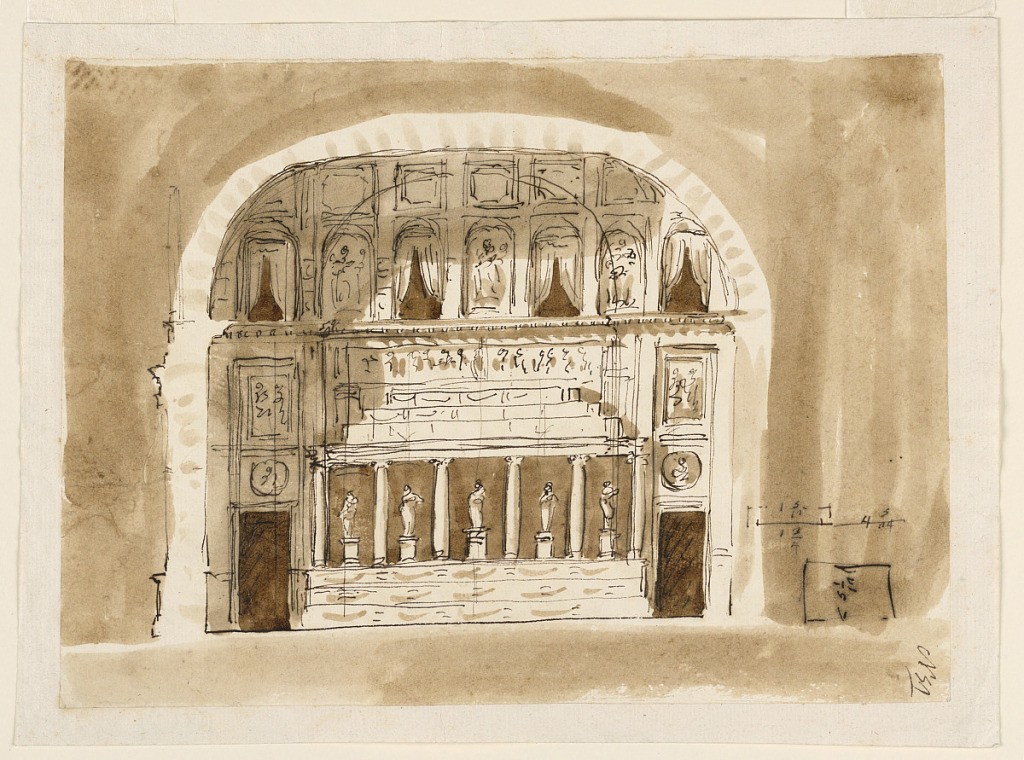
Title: Wall Elevation
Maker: Giuseppe Barberi, Italian, 1746–1809
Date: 1746–1809
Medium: Pen and brown ink, brush and brown wash on off-white laid paper, lined
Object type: Drawing
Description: Shaped like an apsis. The main part is decorated with a kind of temple front with a female statue in each of the five intercolumnia. Above it, below the cornices of the entablature, is a frieze with figures. On either side is a door with a bust in a round niche and a rectangular representation above. Above the entablature is a row of four windows, alternating with three figures in niches. On top a row of panels. At right is a scale with 15/12  4 5/4 [over 1 3/4] and 5 1/12 inscribed in a rectangle as height. Usual background.